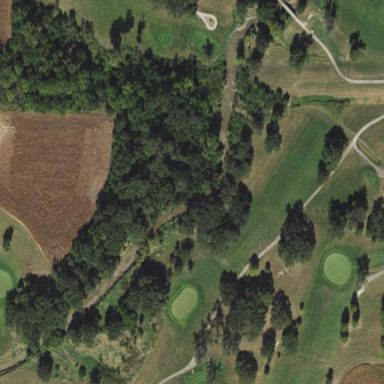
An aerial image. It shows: Golf fairway in the image.